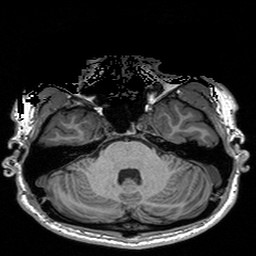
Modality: T1w
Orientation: coronal
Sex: male